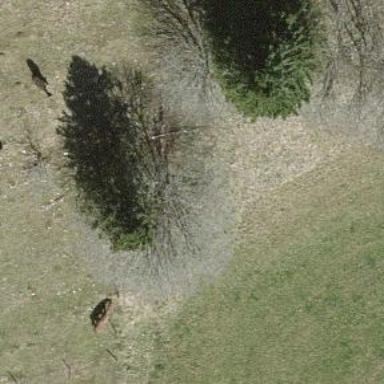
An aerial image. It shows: Beautiful tree in nature.